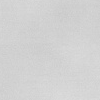
Atmospheric dust classification: dusty